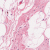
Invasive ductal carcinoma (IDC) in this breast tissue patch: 0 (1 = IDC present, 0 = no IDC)